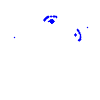
Particle: electron